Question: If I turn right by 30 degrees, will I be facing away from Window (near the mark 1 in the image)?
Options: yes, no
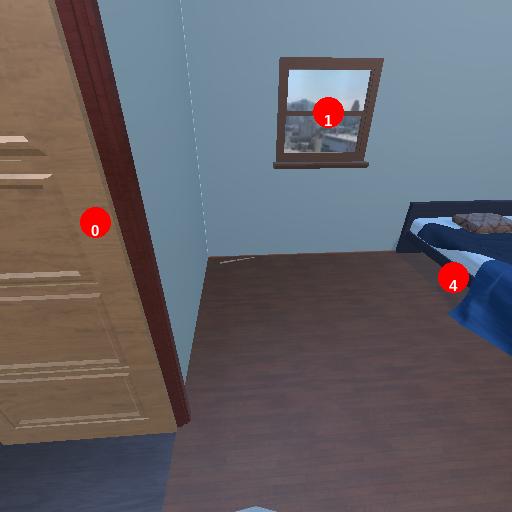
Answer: yes